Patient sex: F
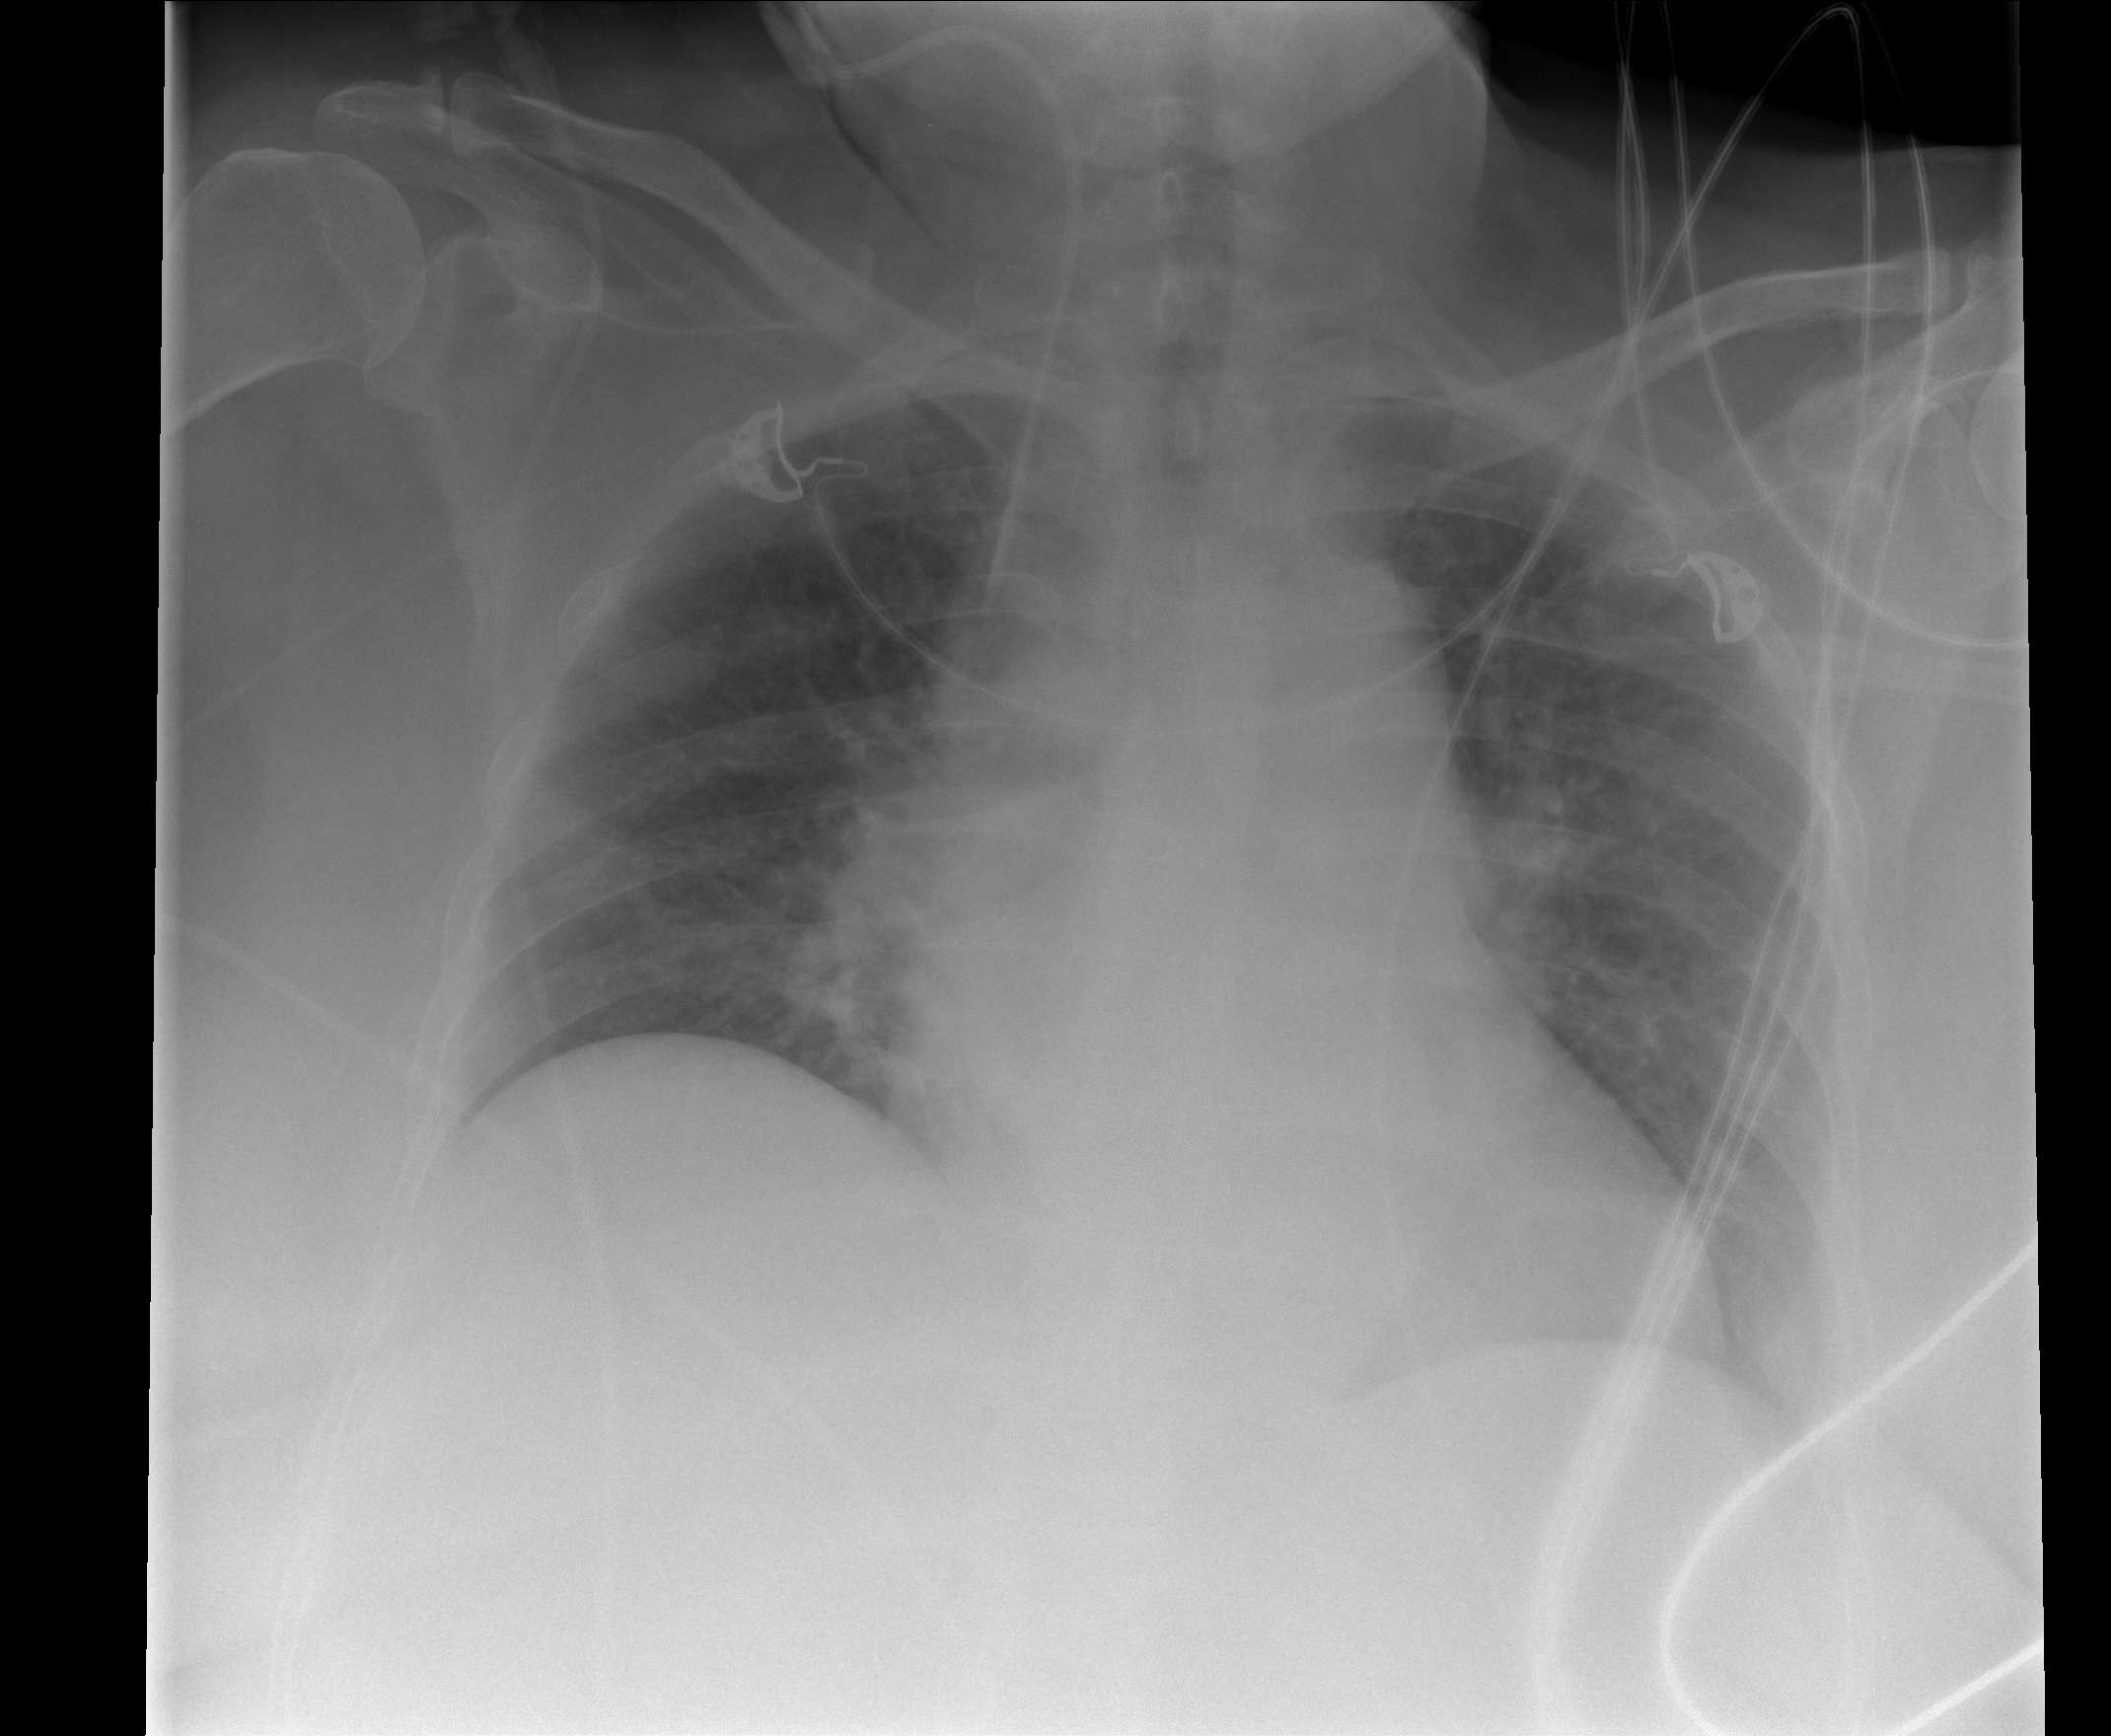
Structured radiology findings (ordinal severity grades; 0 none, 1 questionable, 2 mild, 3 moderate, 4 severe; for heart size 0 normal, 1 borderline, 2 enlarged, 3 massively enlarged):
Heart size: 1
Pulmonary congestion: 2
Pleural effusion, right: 0
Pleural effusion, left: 0
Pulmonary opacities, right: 0
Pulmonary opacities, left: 0
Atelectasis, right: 0
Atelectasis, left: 0